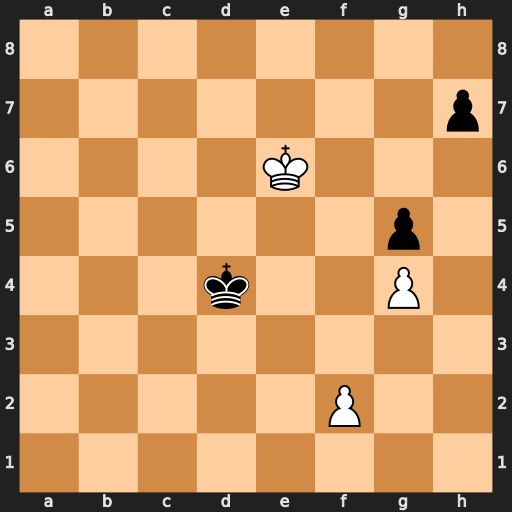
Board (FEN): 8/7p/4K3/6p1/3k2P1/8/5P2/8
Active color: w
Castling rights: -
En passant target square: -
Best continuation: Kf5 h6 Kg6 Ke4 Kxh6